Interaction volume radius: 5 \u00c5
Interaction volume height: 30 \u00c5
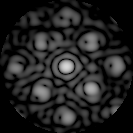
Disorder parameter: 0.3536